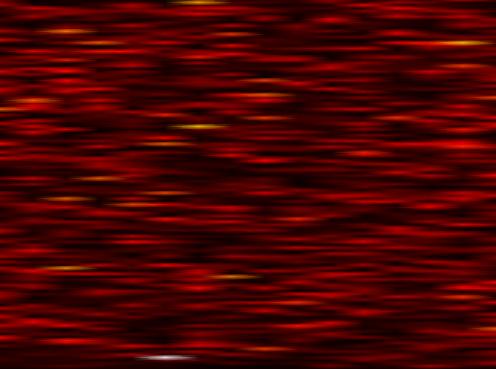
Label: WOLA